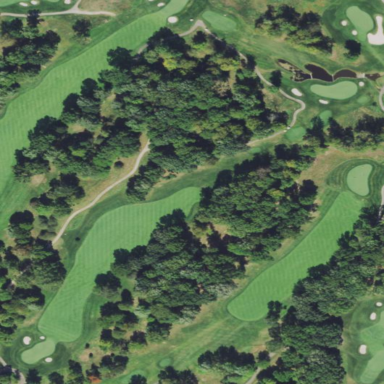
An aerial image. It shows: Rough area in golf course.